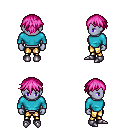
a pixel art fantasy rpg character, female body template, dark elf, purple skin, teal long-sleeve shirt, gold greaves, pink short bangs hairstyle, metal boots, four views (front, back, left, right), 2x2 character sprite sheet, small pixel art, hard edges, no anti-aliasing